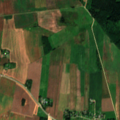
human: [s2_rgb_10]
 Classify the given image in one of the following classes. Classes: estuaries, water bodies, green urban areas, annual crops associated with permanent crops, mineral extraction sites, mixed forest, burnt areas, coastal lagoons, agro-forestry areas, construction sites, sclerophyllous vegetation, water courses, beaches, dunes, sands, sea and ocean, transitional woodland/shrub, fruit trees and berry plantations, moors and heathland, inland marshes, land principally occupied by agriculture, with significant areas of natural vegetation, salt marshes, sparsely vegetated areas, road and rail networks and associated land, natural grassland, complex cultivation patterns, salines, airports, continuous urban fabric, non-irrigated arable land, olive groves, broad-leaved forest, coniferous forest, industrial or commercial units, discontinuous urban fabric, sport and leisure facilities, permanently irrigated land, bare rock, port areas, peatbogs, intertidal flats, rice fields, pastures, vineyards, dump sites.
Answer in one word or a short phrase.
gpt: discontinuous urban fabric, non-irrigated arable land, complex cultivation patterns, coniferous forest, mixed forest